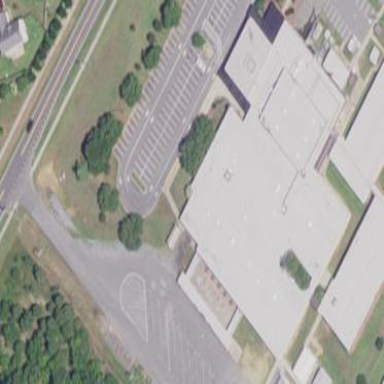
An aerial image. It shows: School building.